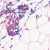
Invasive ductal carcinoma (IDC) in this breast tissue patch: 0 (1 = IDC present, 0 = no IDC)